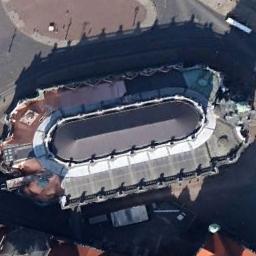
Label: church